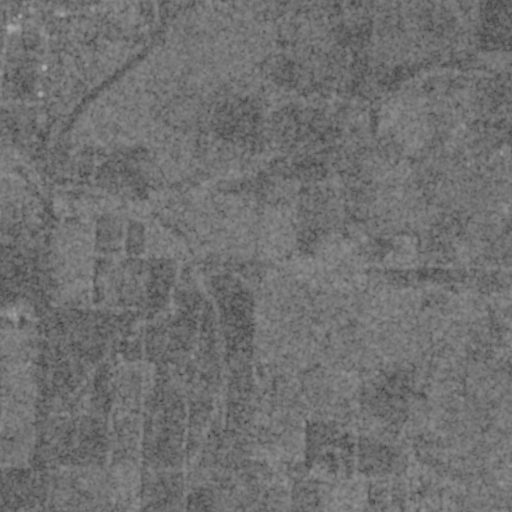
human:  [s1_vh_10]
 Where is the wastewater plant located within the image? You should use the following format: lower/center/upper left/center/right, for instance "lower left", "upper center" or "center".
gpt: The wastewater plant is located in the upper left of the image.
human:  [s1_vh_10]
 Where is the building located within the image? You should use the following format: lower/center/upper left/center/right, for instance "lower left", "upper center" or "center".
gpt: The building is located in the upper left of the image.
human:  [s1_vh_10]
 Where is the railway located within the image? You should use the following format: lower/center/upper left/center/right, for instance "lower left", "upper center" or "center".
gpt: The railway is located in the upper left of the image.
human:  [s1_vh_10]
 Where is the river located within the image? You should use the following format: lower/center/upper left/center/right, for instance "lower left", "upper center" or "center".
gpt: The river is located in the upper left of the image.
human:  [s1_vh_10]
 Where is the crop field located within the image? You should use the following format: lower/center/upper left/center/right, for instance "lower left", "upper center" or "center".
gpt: There is no crop field in the image.

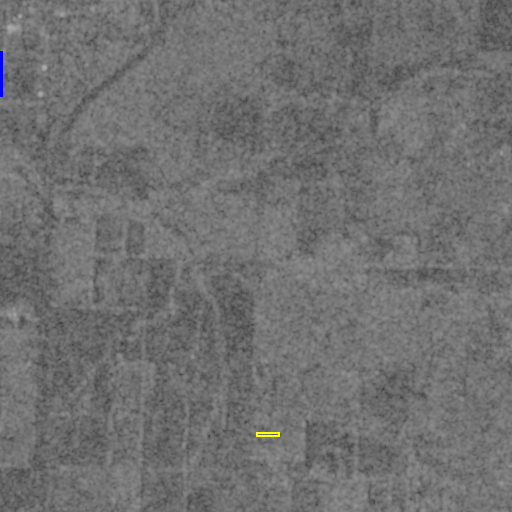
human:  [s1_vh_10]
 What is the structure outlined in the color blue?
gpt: The structure outlined in blue is a wastewater plant.
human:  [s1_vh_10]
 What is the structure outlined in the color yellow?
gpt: The structure outlined in yellow is a building.
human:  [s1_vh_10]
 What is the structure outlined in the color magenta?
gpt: There is no magenta outline.